Field crop: tomato
Growth stage: 2
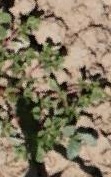
Species: portulaca